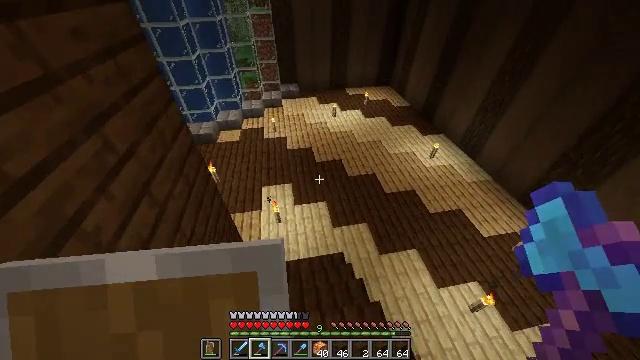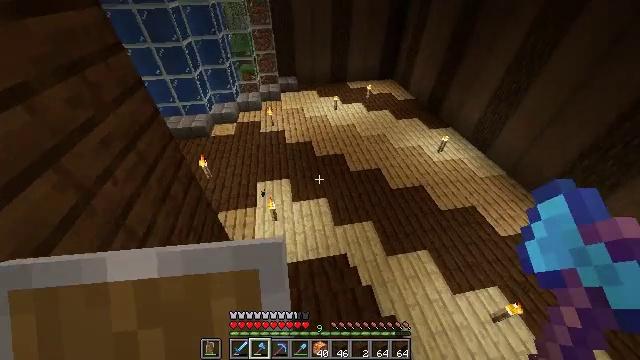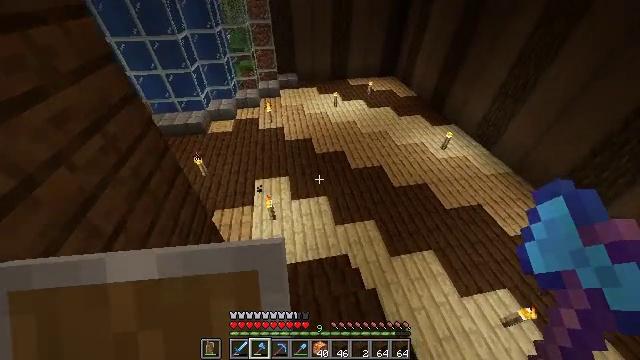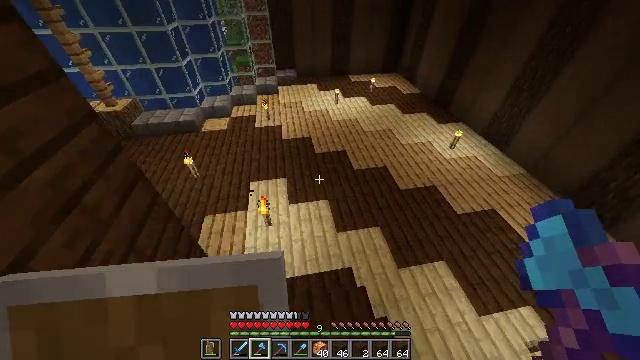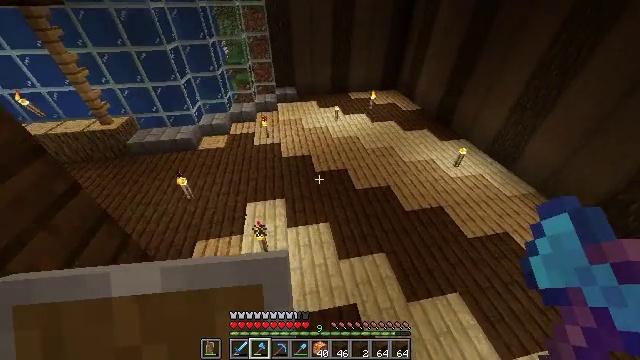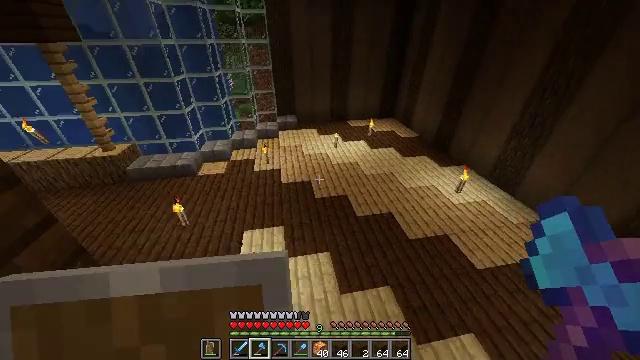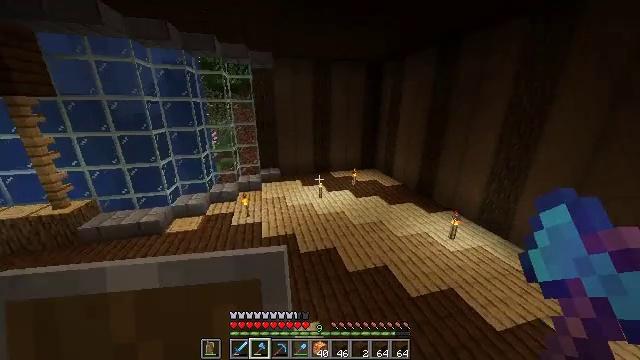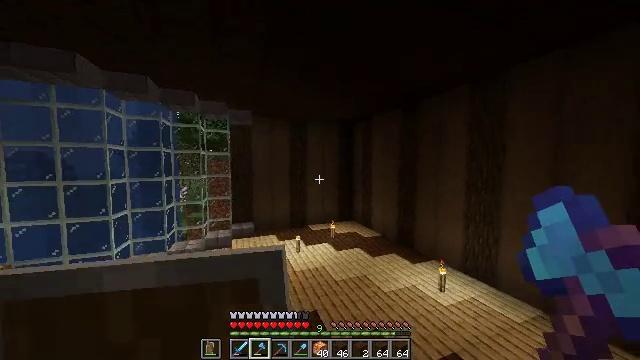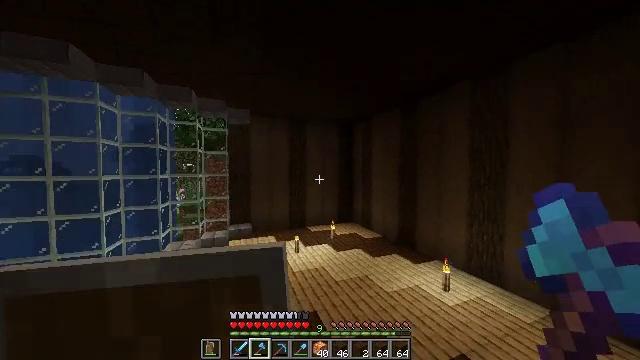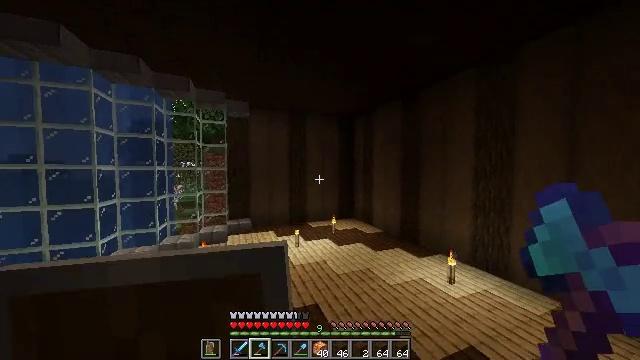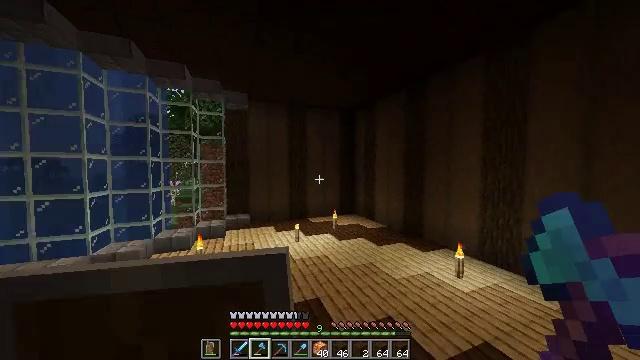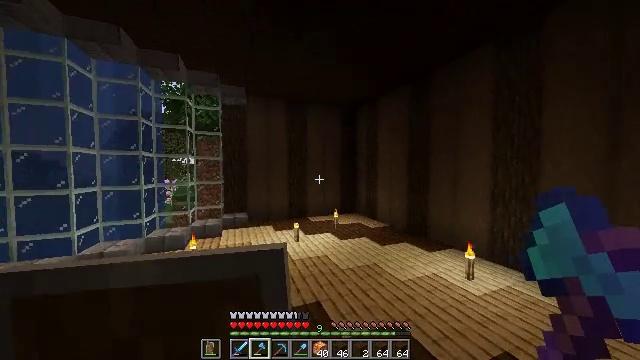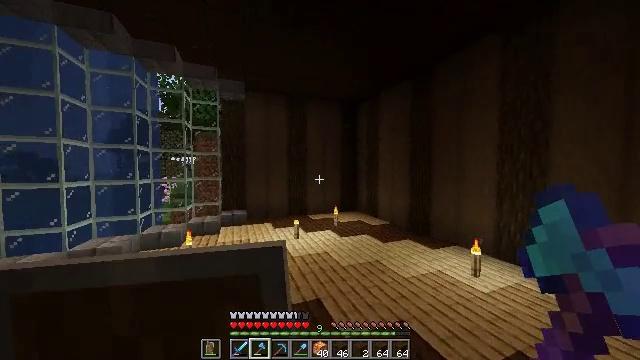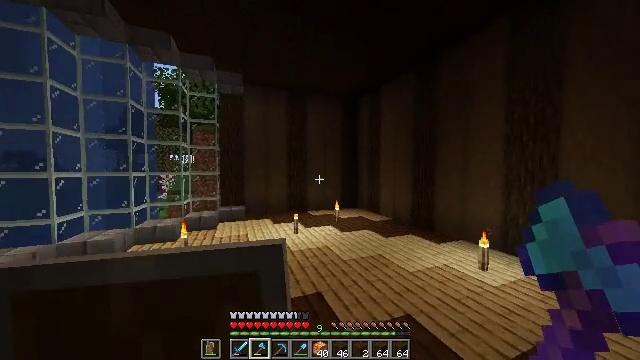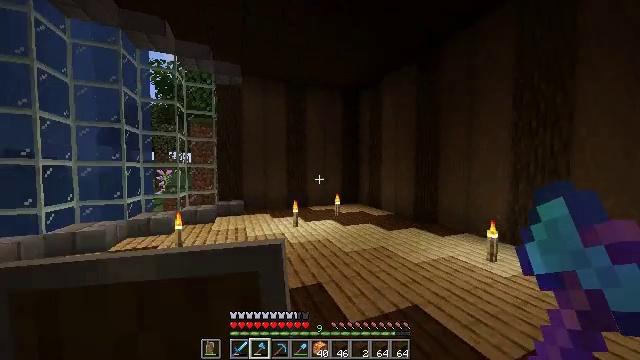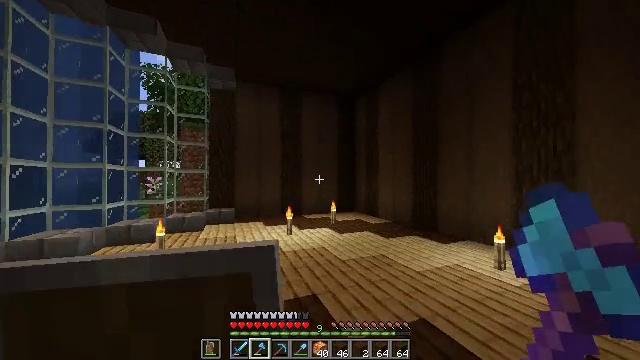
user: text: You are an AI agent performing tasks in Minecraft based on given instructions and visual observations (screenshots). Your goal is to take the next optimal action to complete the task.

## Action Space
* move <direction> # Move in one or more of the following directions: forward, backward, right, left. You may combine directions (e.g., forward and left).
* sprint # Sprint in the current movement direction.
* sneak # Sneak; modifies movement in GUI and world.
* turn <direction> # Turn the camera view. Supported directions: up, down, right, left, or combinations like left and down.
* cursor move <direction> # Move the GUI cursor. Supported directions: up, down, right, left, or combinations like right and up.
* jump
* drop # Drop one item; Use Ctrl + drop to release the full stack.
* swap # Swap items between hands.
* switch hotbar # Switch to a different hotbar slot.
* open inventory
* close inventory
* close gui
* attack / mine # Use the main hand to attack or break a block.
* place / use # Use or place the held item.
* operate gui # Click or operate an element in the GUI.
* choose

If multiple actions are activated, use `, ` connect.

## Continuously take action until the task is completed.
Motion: motion action
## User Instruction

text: Collect the oak planks from the structure.
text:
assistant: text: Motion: move forward
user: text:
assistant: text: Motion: move forward
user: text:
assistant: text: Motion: move forward
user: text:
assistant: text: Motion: move forward, turn up
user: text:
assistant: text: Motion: move forward, turn up
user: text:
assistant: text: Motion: move forward, turn right and up
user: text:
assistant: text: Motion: move forward, turn right and up
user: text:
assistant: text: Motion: move forward, turn up
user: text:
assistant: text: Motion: move forward
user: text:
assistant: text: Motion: move forward
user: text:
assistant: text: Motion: move forward
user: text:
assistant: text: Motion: move forward
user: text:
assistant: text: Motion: move forward
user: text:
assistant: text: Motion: move forward
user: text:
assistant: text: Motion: move forward, turn right and up
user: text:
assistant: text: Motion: move forward and move right
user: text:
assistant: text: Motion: move forward and move right
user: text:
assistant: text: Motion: move forward and move right, turn left and down
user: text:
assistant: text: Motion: move forward and move right, turn left and down
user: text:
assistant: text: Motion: move forward and move right, turn left and down
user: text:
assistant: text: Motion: move forward and move right, turn left and down
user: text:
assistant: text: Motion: move forward and move right, turn down
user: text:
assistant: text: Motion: move forward and move right, turn right and down
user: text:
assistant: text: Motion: move forward
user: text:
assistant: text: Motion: move forward
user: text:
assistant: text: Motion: move forward
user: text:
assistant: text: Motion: move forward
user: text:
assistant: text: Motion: move forward, turn right
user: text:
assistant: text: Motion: move forward
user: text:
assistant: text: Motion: move forward